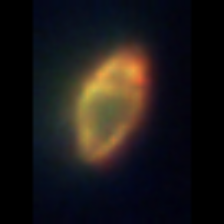
Taxon: Heterocapsa
Group: Dinoflagellates